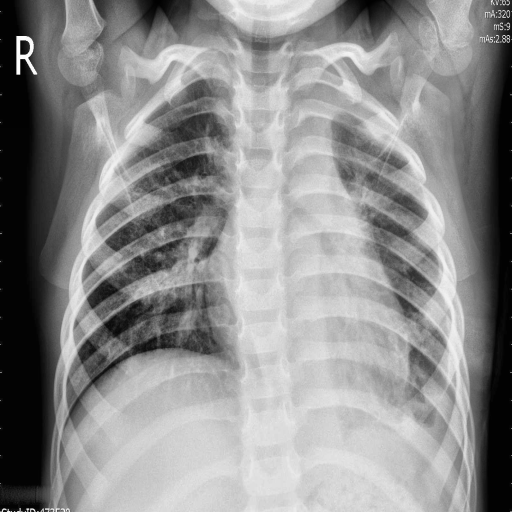
Finding: PNEUMONIA